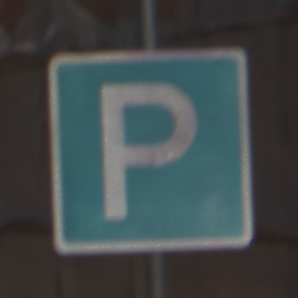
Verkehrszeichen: Parken
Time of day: MorningAfternoon
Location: Outdoor (Nature)
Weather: Clear
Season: Summer
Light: Natural